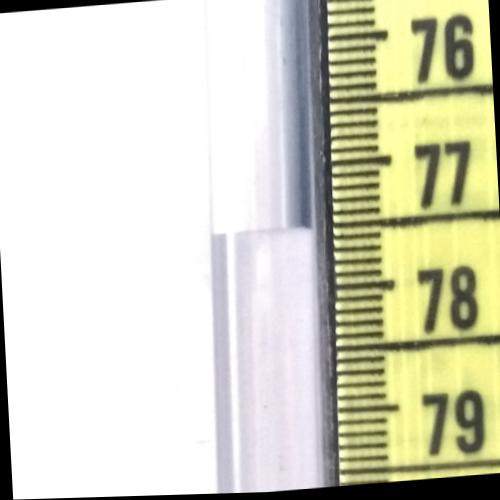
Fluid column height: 77.5 cm